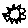
Label: sun